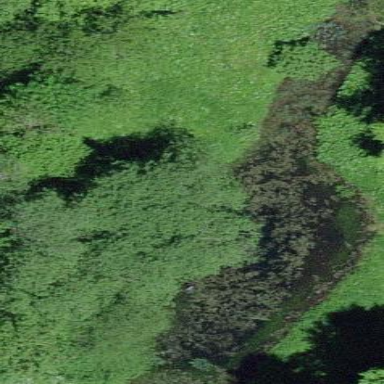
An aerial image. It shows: Pond with natural water.